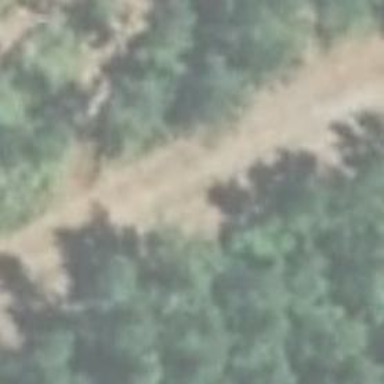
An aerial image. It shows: Dirt track with grade 5 track type.